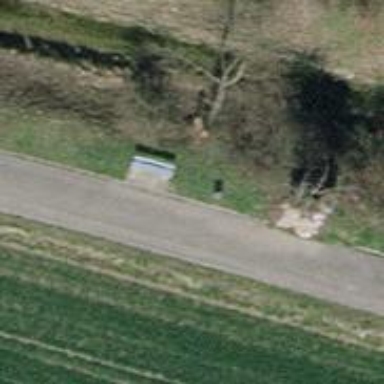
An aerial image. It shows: Bench.